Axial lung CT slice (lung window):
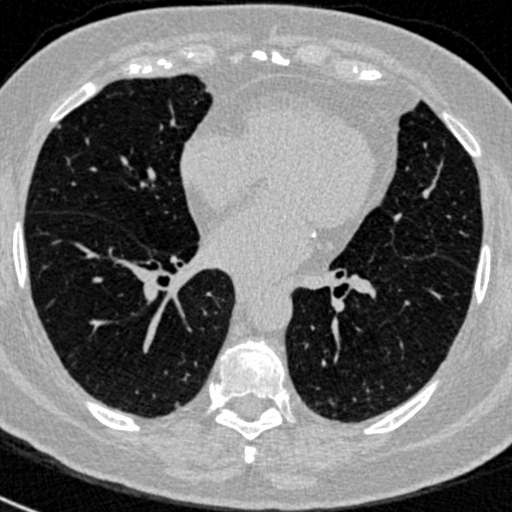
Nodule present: no